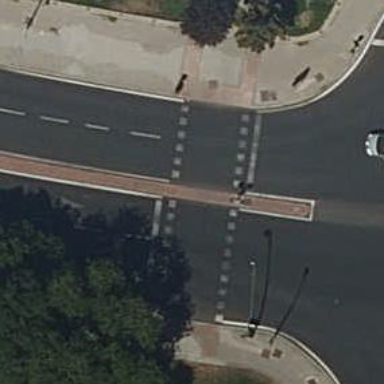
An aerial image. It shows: Zebra crossing with traffic signals.